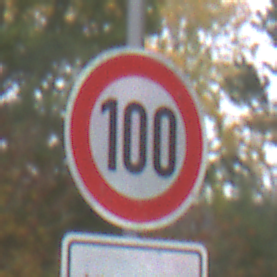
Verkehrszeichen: Geschwindigkeit100
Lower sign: HinweisDurchVerbaleAngabe6
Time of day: Midday
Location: Outdoor (Nature)
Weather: Overcast
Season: Autumn
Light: Natural